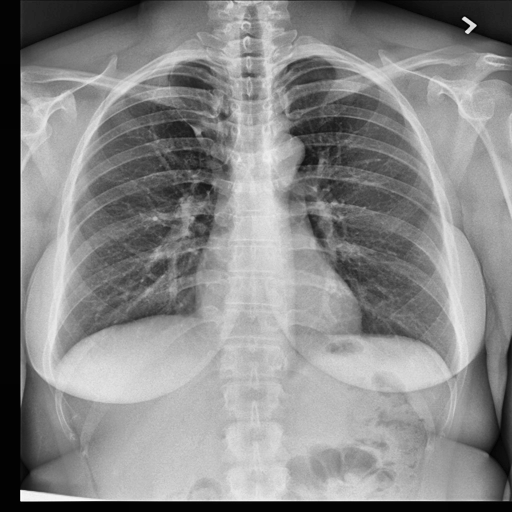
Finding: NORMAL